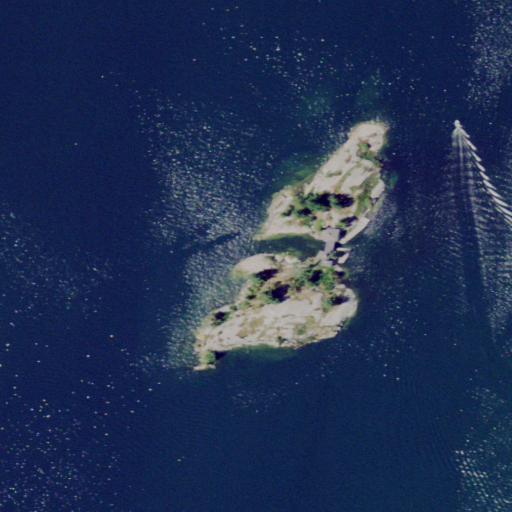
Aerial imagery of island in New York named Bluff Island containing open water and shrub